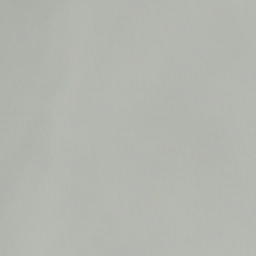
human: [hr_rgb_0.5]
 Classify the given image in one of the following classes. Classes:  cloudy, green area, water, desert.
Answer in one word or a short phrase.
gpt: cloudy